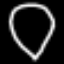
Label: diamond